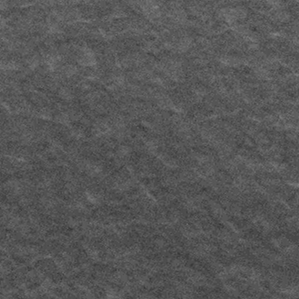
Label: frost